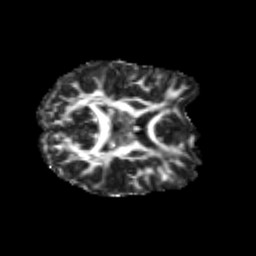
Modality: FA
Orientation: axial
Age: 28
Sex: female
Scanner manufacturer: siemens
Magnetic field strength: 3 T
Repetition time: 3.5 s
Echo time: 0.125 s